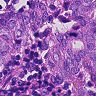
Metastatic tissue present: yes